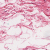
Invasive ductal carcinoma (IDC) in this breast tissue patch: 0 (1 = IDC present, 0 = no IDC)